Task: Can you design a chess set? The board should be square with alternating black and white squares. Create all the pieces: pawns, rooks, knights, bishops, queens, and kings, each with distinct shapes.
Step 3415:
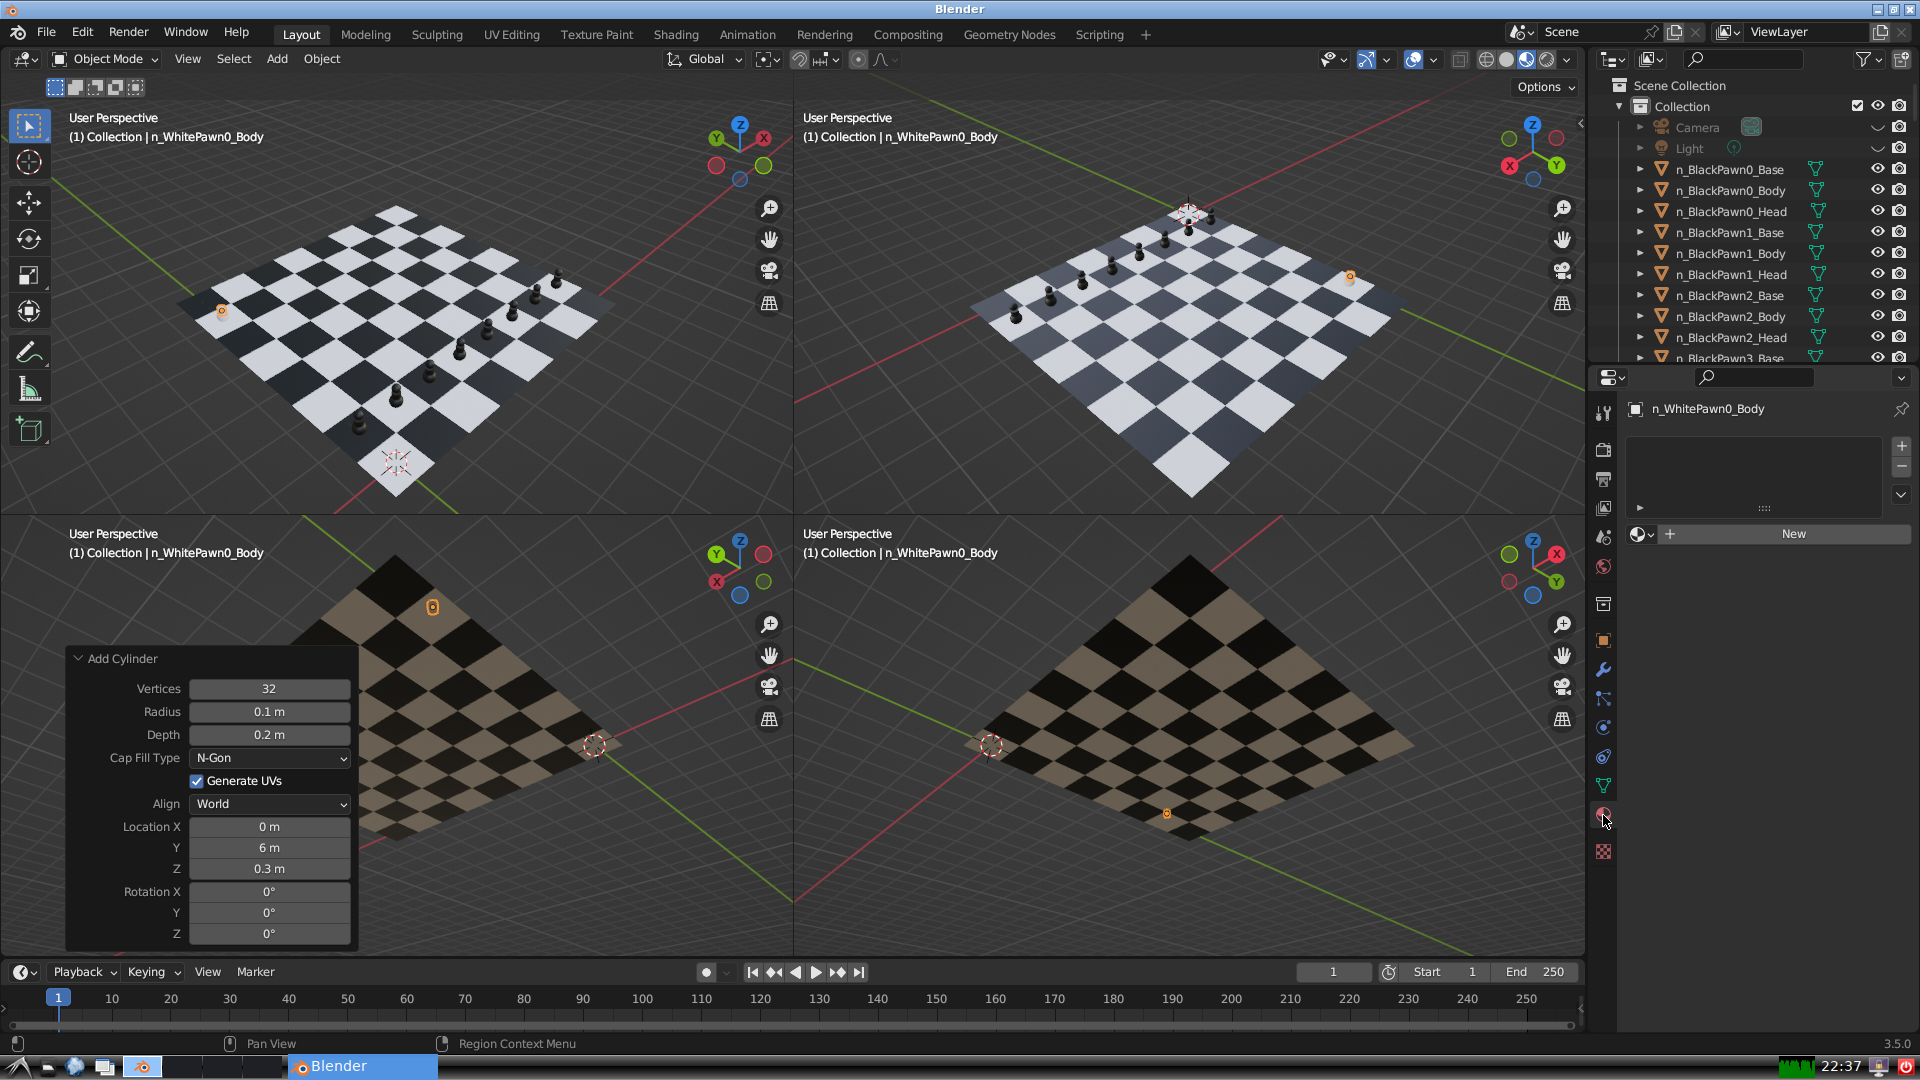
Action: {"mouse_move": [1636, 534]}